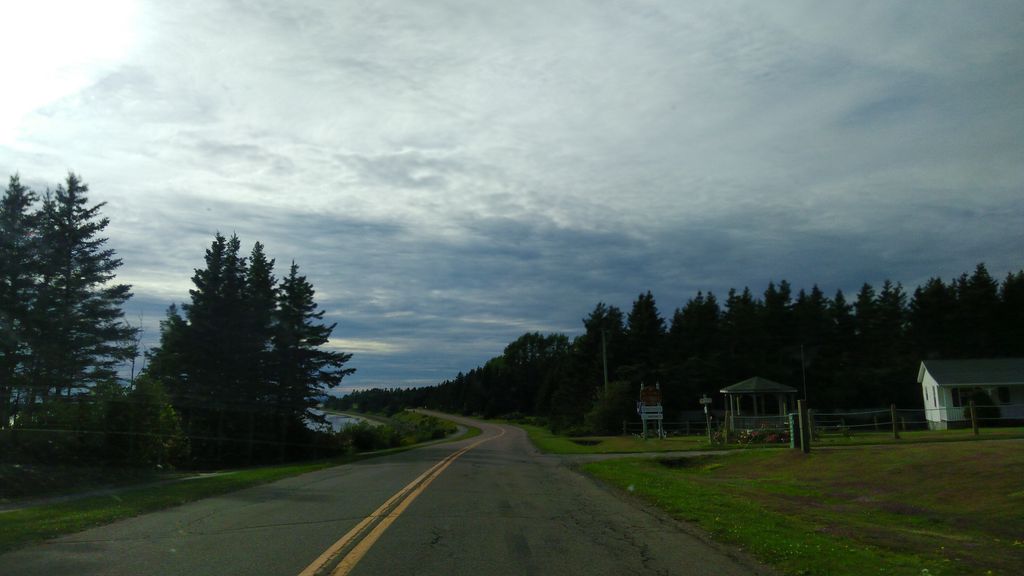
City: charlottetown